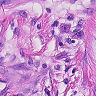
Metastatic tissue present: yes